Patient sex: F
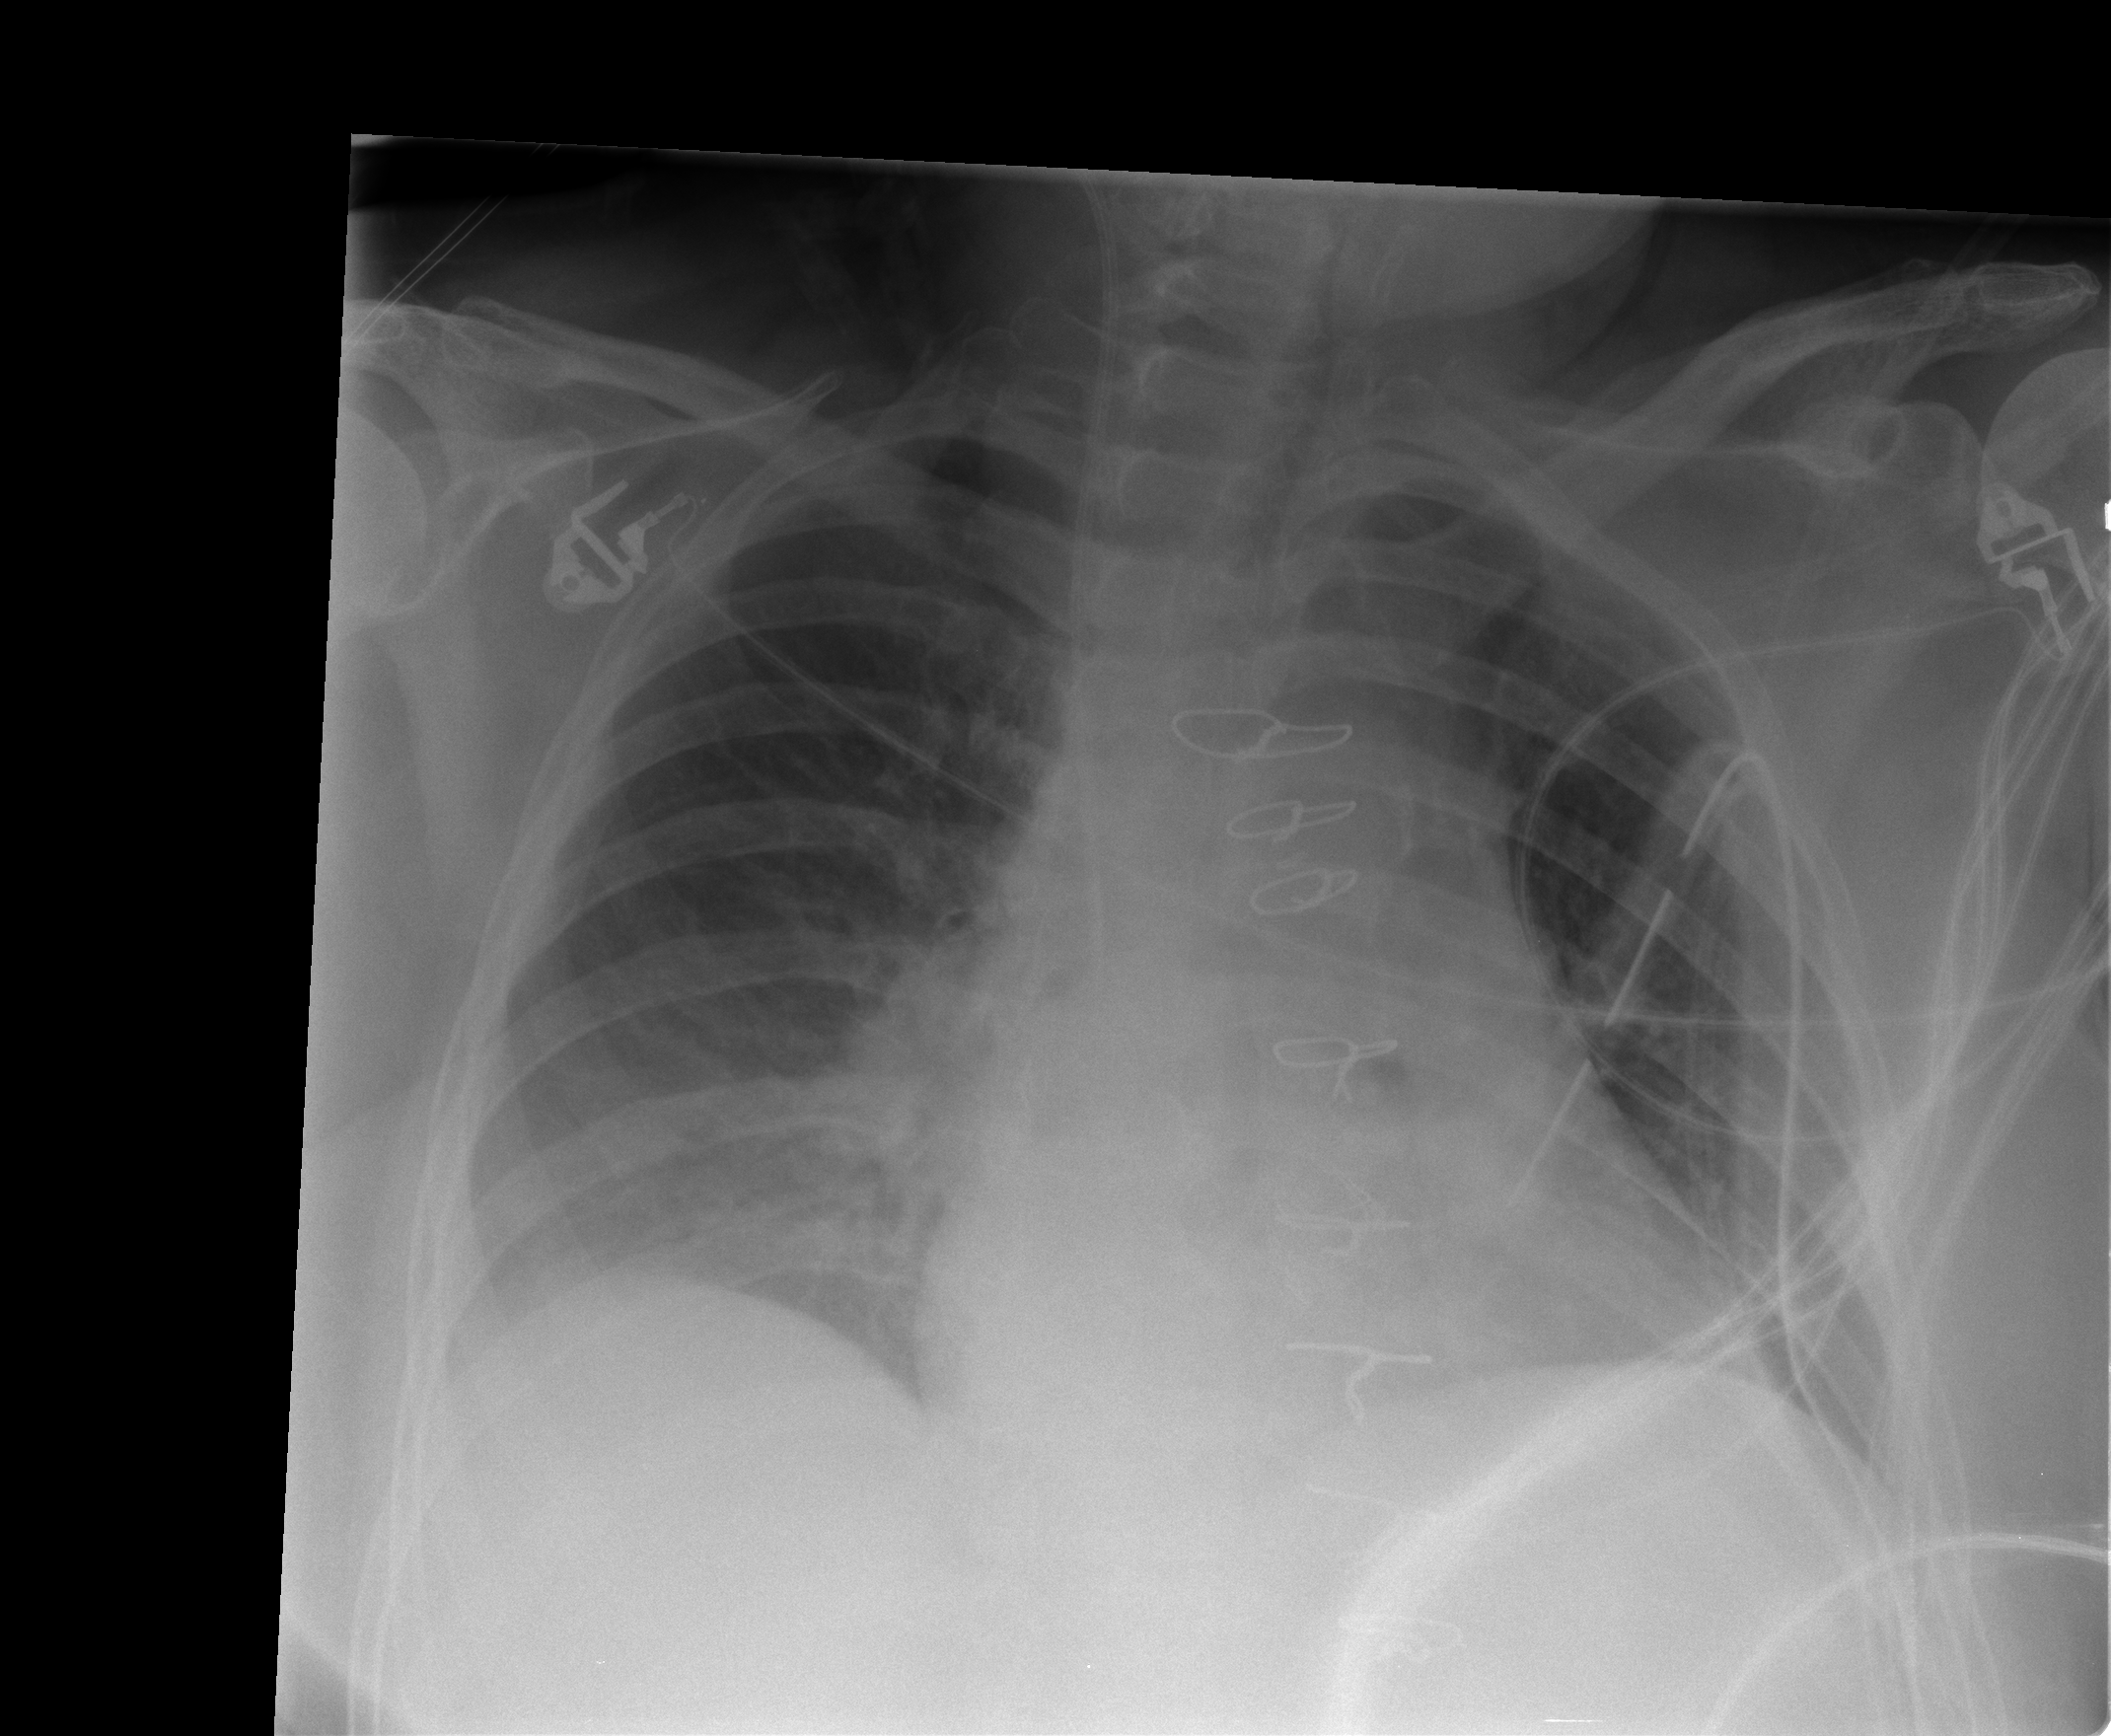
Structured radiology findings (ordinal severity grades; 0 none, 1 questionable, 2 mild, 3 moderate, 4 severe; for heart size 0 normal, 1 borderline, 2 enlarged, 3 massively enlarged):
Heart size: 1
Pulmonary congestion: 2
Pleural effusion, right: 0
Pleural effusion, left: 0
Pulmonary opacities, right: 2
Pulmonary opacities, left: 0
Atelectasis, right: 2
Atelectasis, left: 2